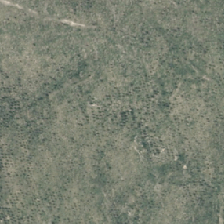
Land cover: harvested_forest